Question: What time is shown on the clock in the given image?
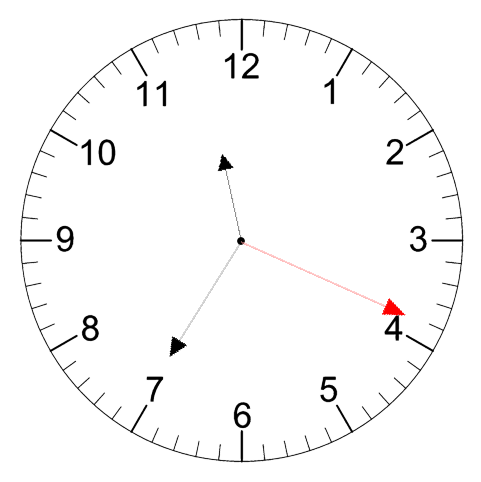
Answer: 11:35:19